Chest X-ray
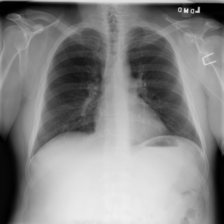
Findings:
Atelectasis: negative
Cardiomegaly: negative
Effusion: negative
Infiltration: negative
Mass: negative
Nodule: negative
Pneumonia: negative
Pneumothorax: negative
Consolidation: negative
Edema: negative
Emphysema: negative
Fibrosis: negative
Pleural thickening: negative
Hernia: negative